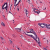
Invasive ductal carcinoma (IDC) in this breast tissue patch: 0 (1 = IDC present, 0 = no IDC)